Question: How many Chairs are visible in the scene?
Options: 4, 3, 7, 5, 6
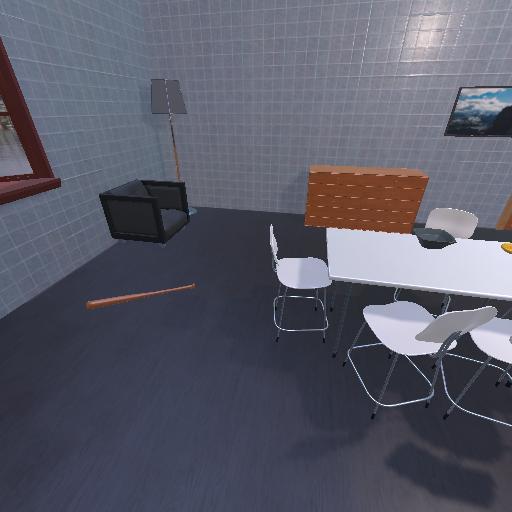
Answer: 4